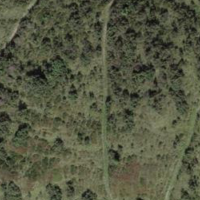
EUNIS habitat code: 26
Species observed at this site:
Arnica montana